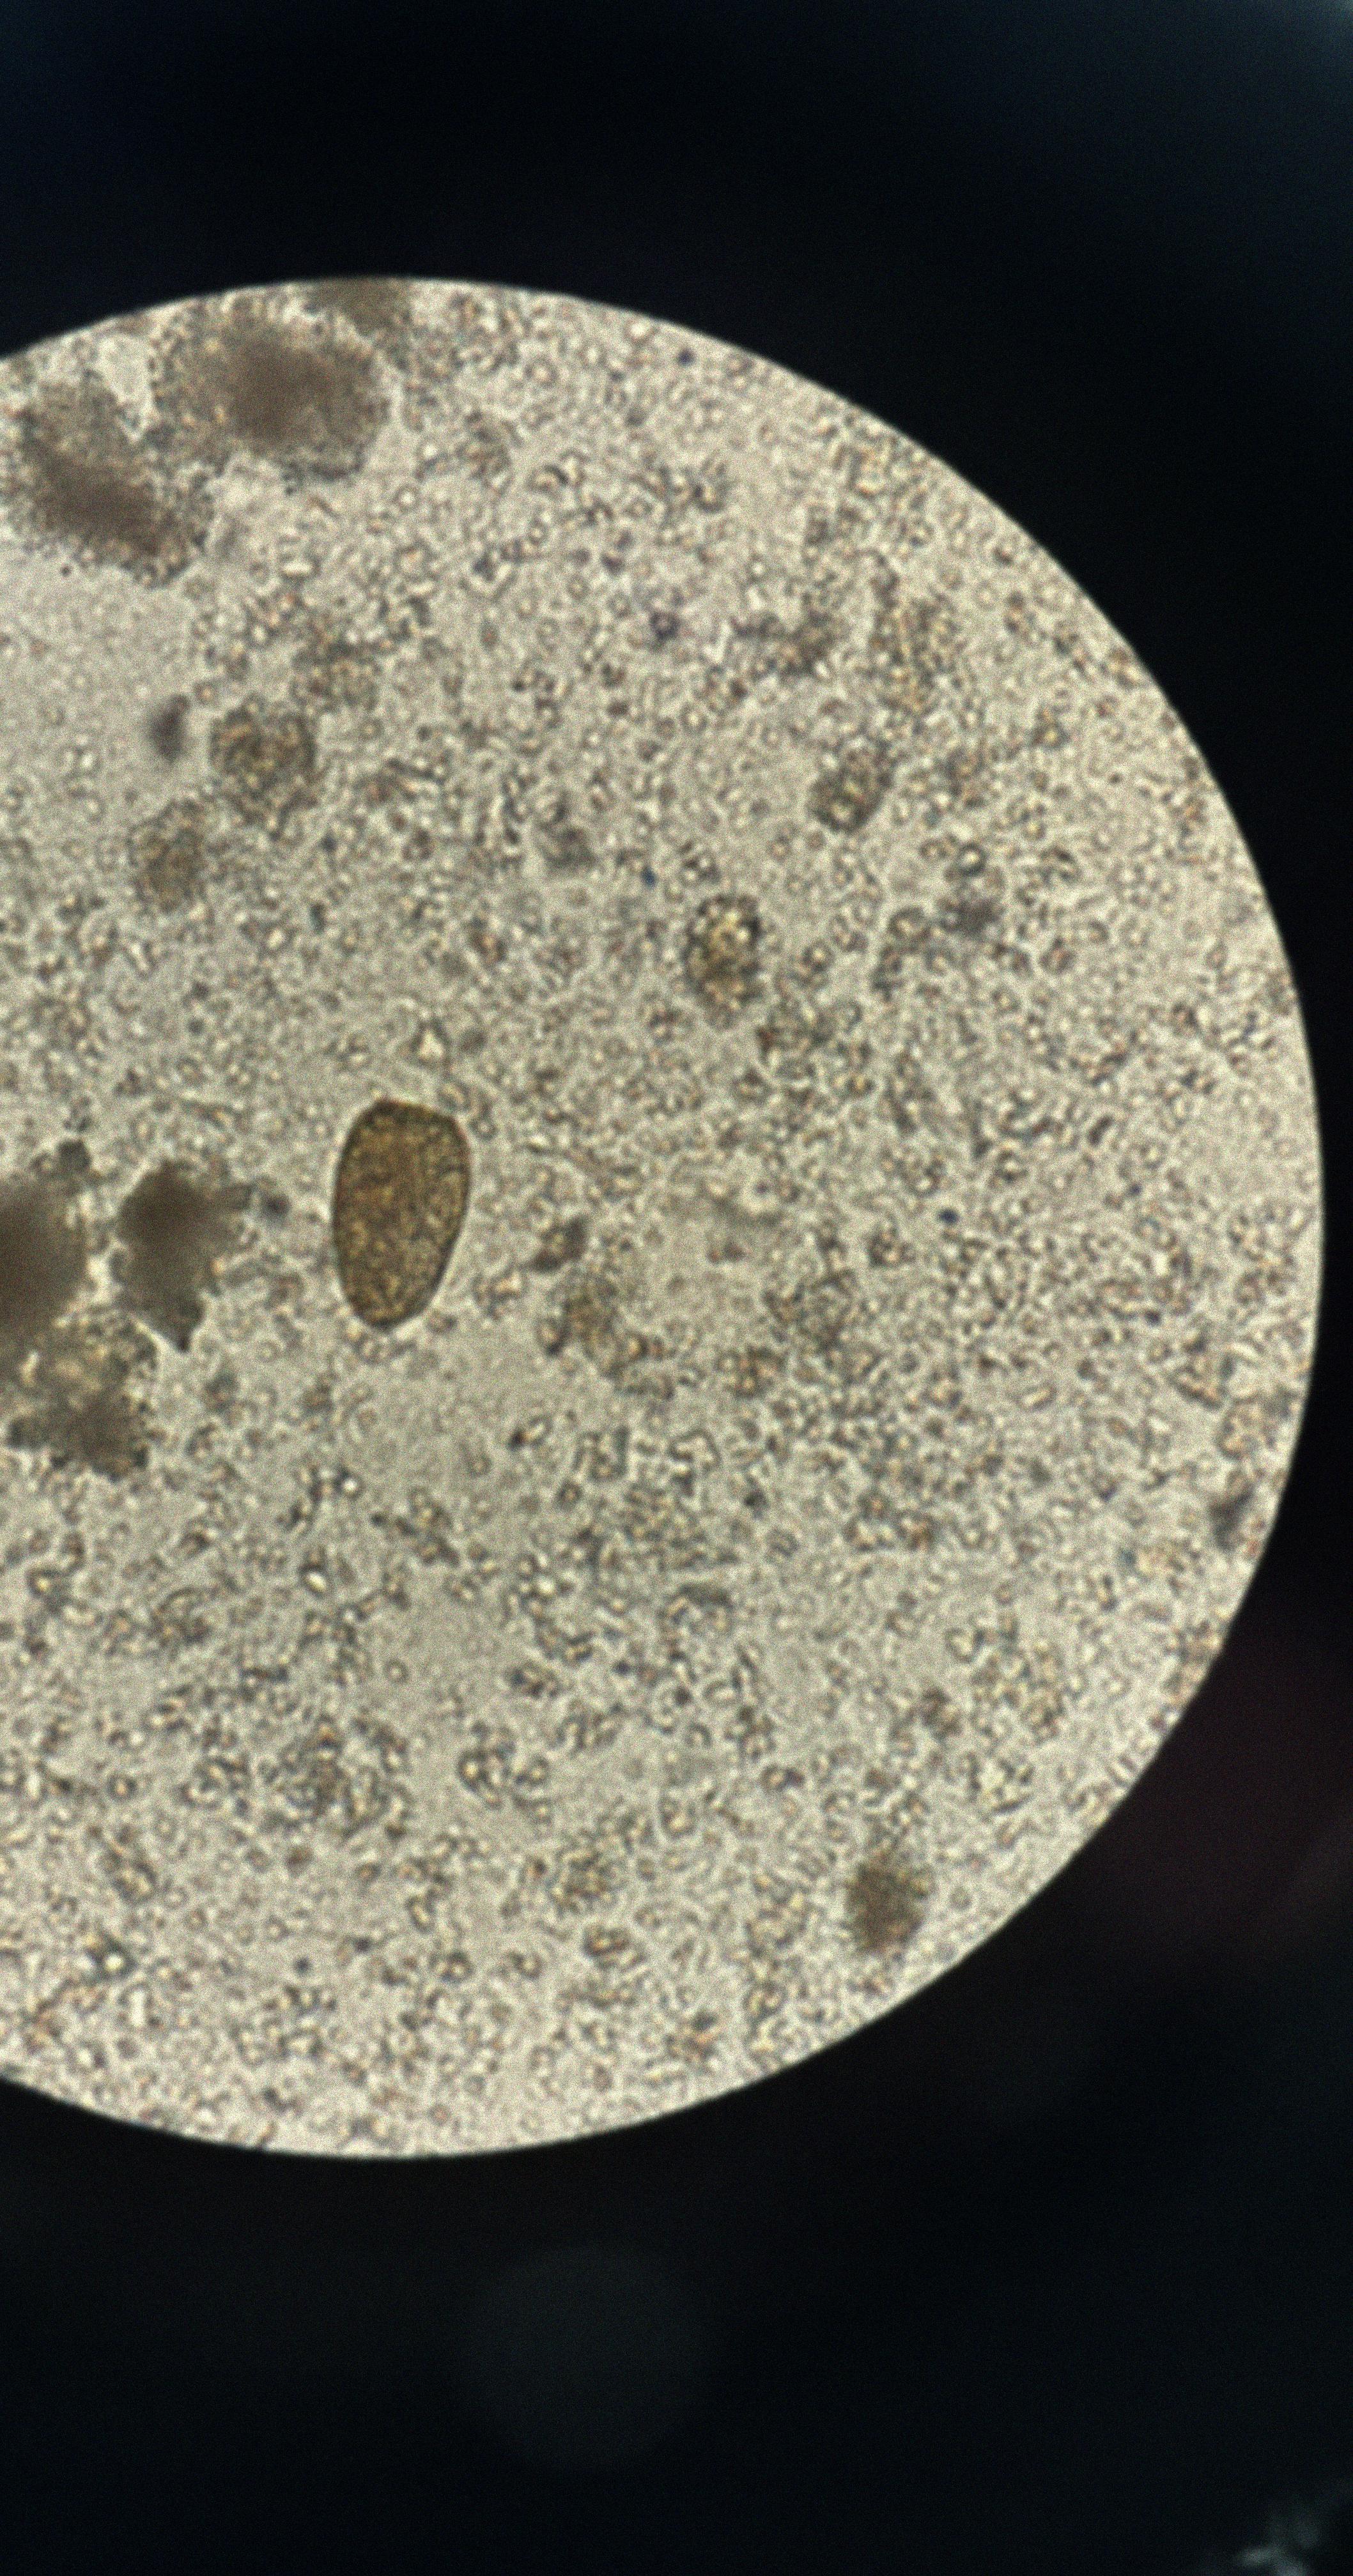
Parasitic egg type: Paragonimus spp